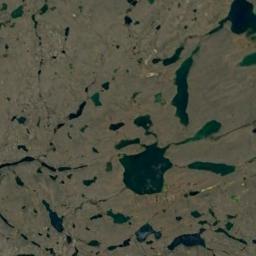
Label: wetland